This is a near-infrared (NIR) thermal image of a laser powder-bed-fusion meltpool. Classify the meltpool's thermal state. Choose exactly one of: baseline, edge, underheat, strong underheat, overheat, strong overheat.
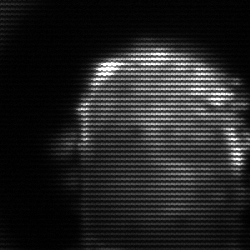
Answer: baseline